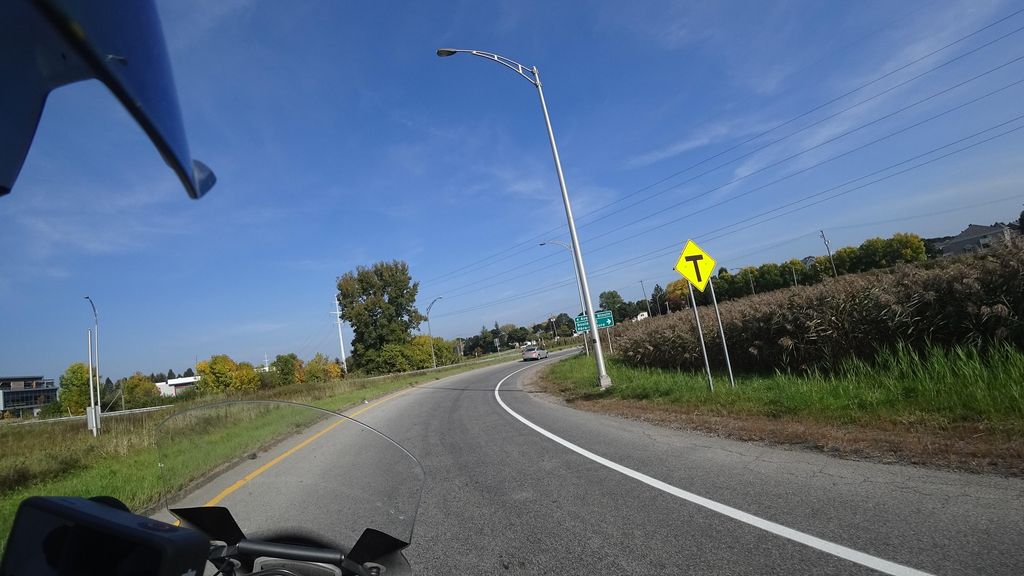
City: quebec_city